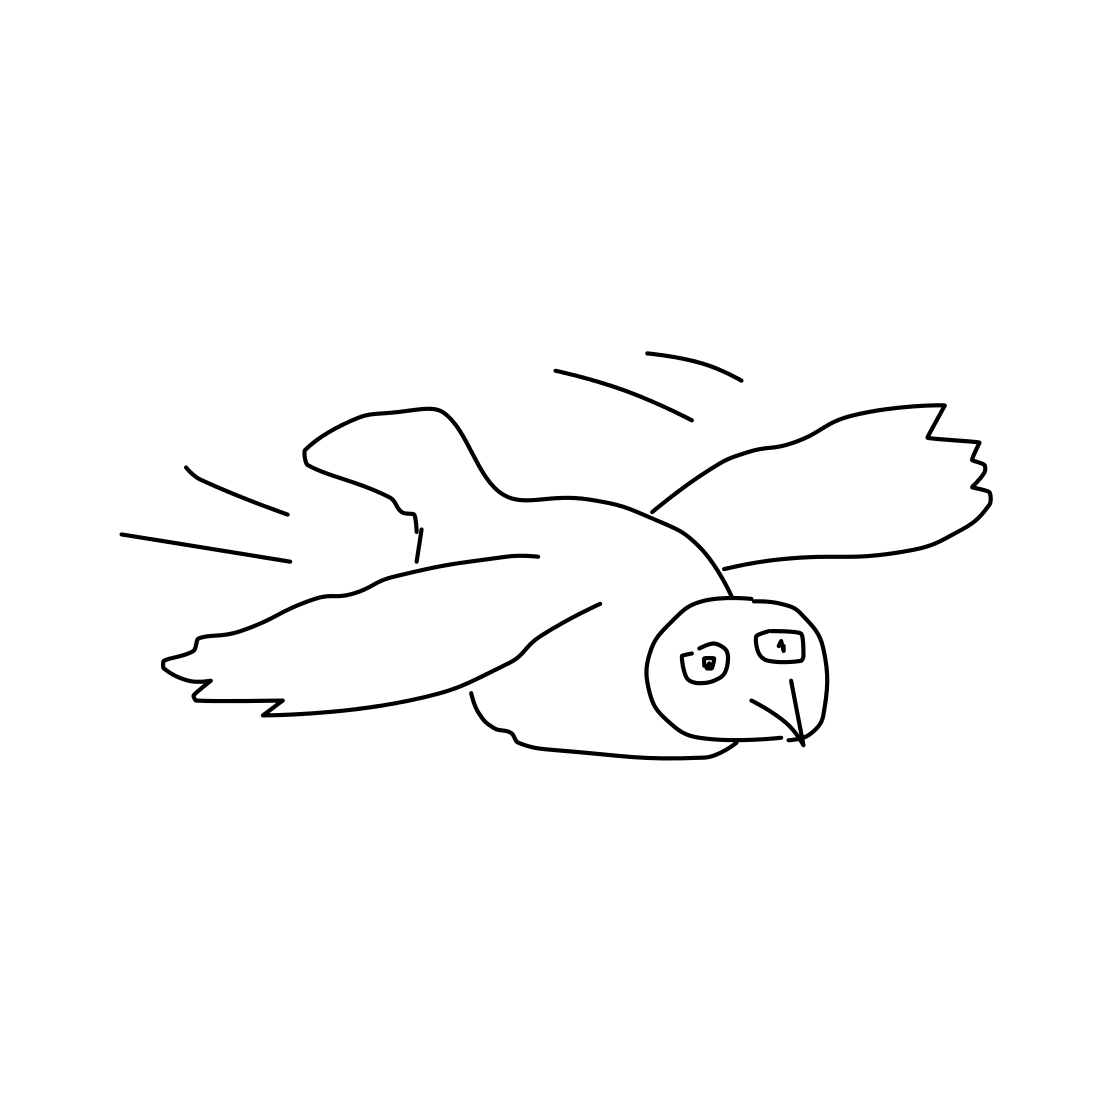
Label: flying bird